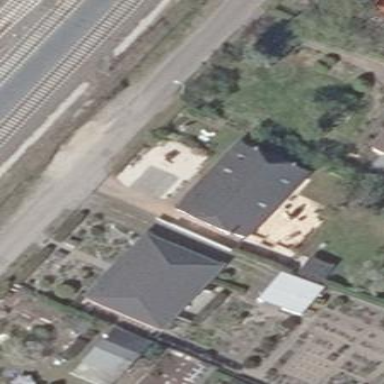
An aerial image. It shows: Detached building with half-hipped roof shape.